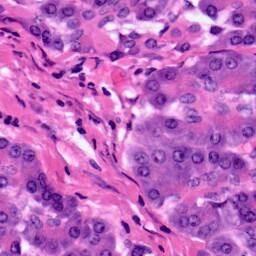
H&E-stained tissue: Pancreatic